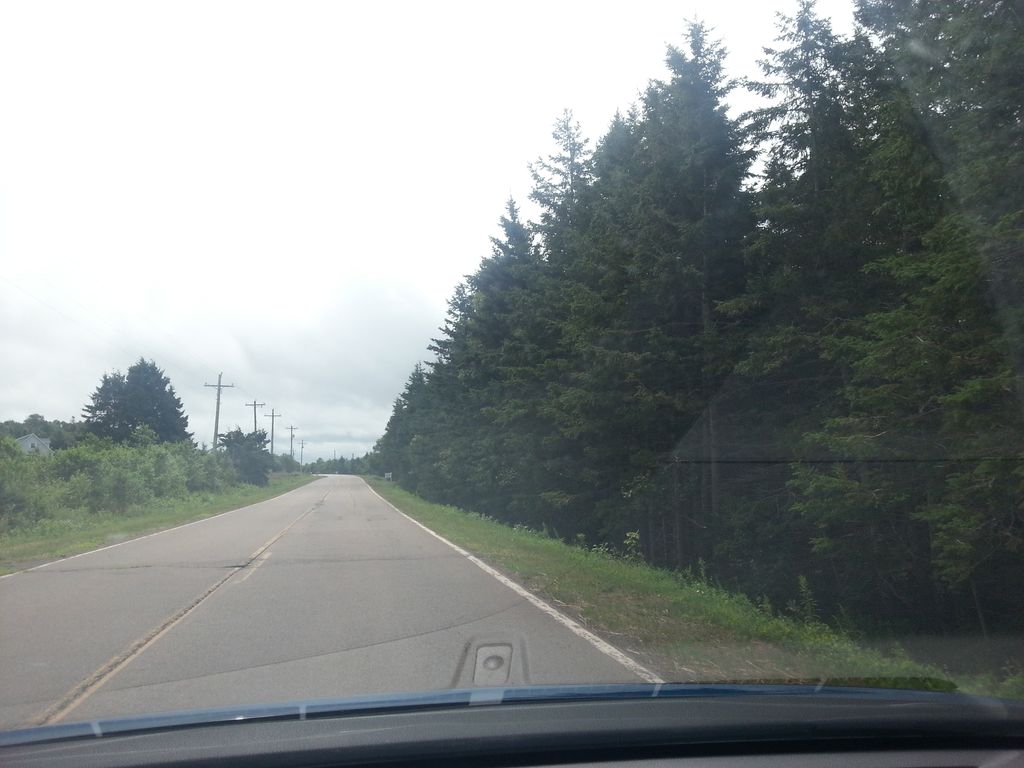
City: charlottetown